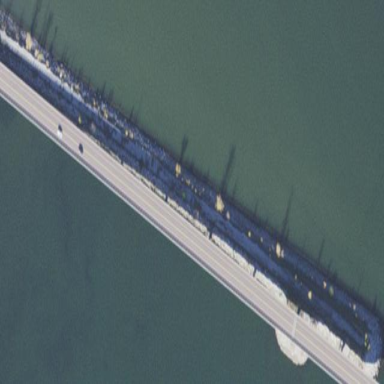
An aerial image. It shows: Breakwater structure.